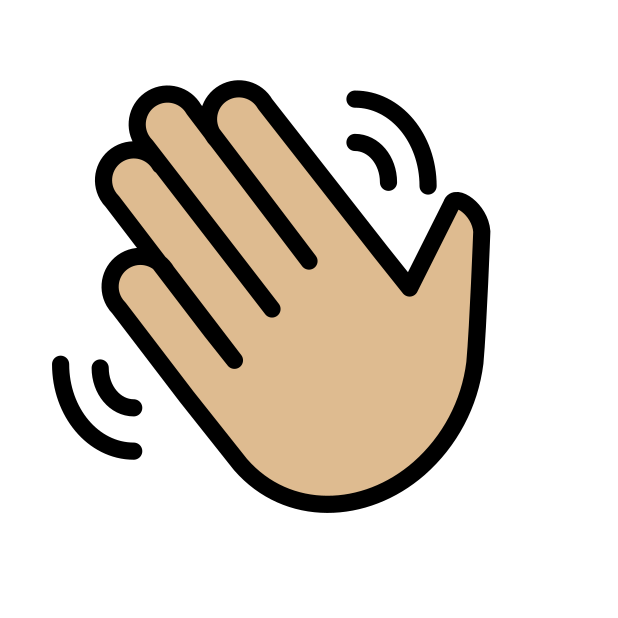
waving hand: medium-light skin tone